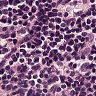
Metastatic tissue present: no